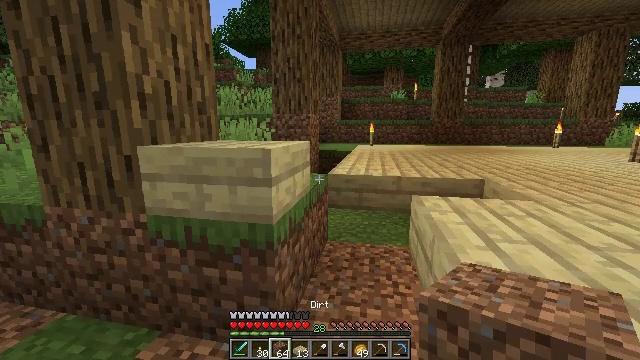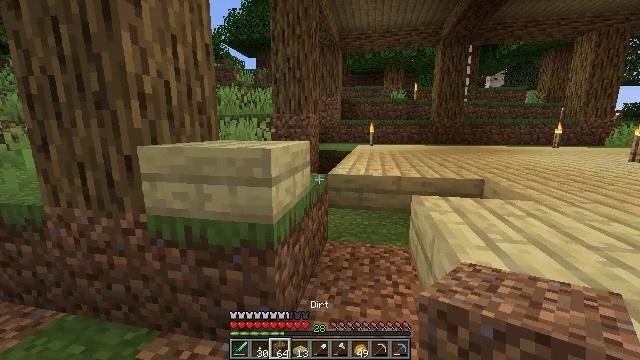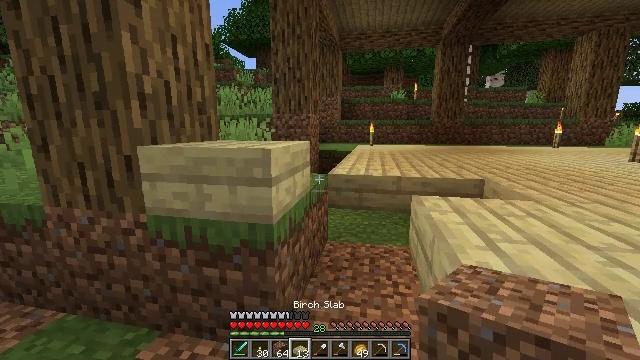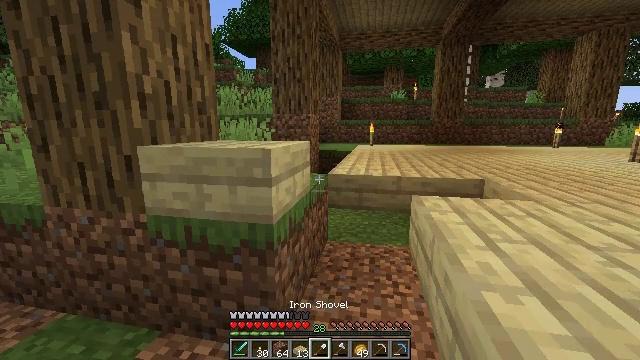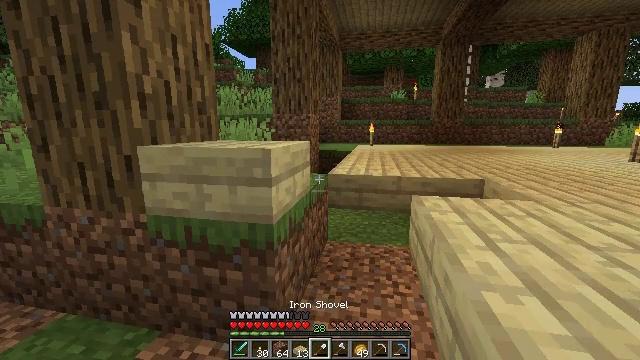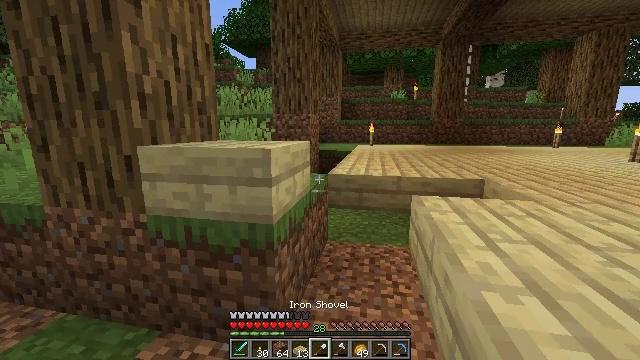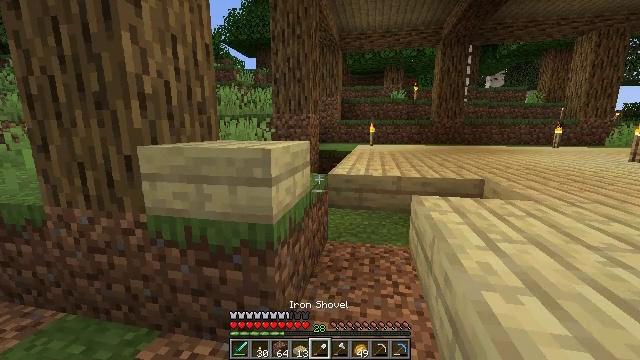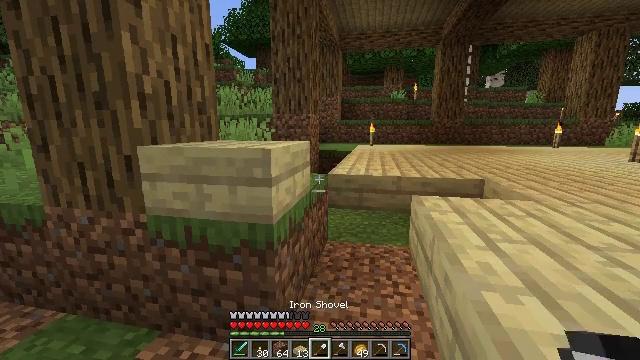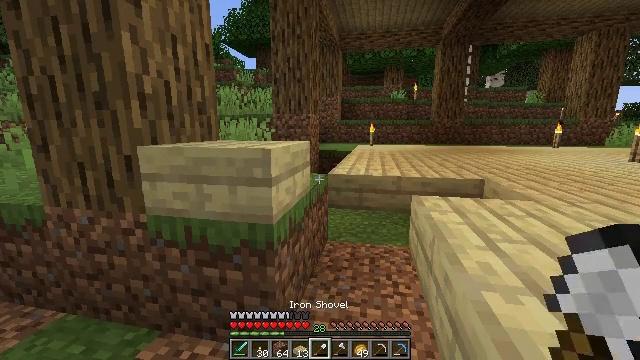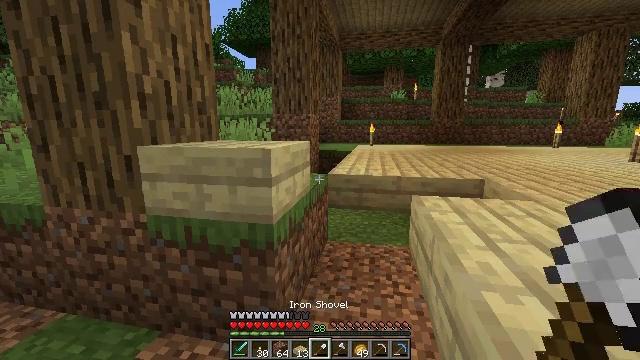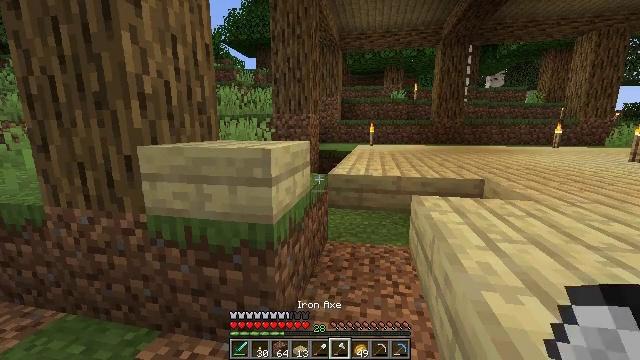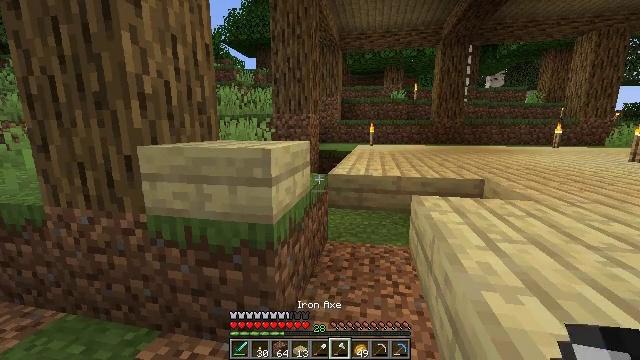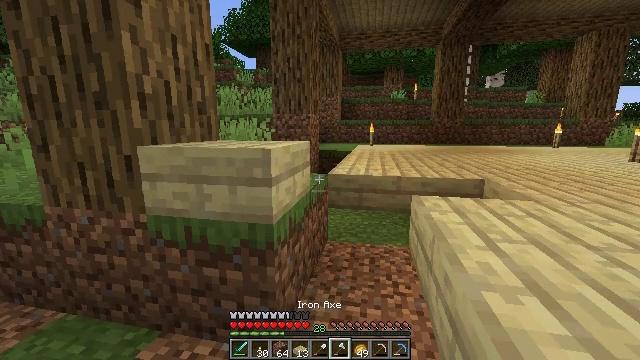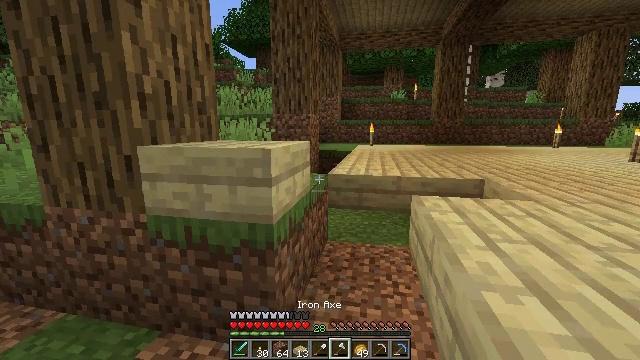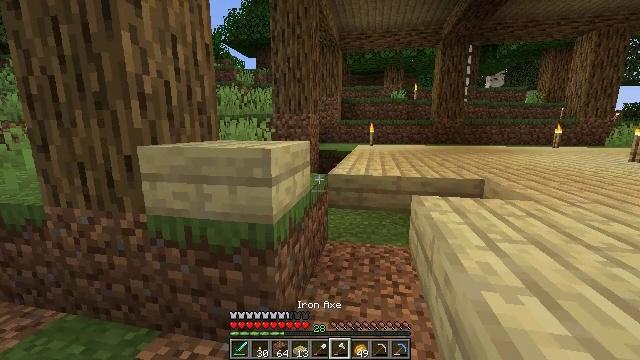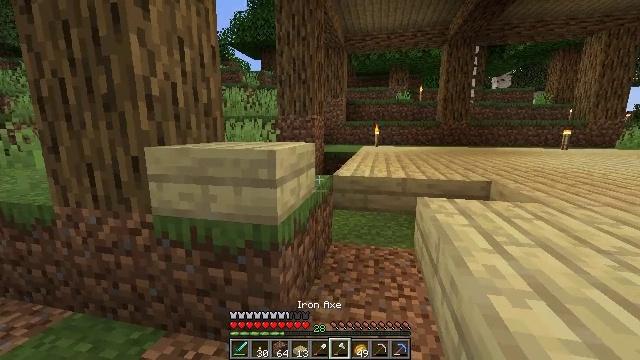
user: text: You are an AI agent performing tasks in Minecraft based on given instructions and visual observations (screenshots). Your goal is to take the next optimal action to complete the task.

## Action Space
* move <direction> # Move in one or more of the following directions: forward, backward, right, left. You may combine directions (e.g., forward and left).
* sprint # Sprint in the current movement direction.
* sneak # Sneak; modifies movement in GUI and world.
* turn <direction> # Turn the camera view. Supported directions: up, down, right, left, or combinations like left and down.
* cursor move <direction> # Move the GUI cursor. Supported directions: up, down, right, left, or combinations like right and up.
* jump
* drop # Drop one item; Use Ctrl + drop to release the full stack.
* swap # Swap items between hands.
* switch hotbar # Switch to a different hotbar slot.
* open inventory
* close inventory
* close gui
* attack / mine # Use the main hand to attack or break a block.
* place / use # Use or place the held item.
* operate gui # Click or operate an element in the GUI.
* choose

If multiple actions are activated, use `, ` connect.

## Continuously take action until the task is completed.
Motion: motion action
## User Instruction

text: Break the birch slab to collect it.
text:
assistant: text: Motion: no_op
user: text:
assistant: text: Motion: no_op
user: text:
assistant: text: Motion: no_op
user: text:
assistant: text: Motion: no_op
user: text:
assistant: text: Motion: no_op
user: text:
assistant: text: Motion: no_op
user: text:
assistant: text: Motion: no_op
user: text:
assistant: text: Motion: no_op
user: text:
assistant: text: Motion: no_op
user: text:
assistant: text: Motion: no_op
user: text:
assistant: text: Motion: no_op
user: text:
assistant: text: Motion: no_op
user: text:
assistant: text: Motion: no_op
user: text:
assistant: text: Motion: no_op
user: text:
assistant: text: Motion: turn left
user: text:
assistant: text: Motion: turn left
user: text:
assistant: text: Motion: no_op
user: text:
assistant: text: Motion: no_op
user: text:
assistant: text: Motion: no_op
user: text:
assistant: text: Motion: no_op
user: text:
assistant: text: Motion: attack / mine
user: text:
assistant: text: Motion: attack / mine
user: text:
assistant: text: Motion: attack / mine
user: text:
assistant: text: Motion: attack / mine
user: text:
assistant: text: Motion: attack / mine
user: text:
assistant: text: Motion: attack / mine
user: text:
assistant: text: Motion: attack / mine
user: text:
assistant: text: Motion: attack / mine
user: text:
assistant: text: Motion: attack / mine
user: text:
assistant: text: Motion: attack / mine